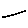
Label: line